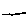
Label: line